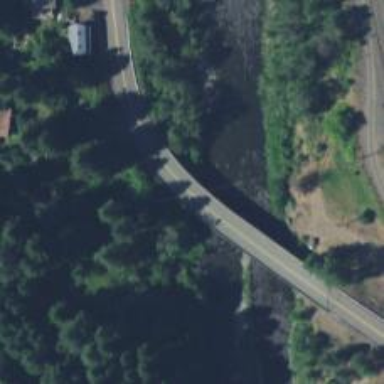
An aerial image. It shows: Tertiary road on bridge with asphalt surface.